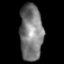
Tissue: lung
Cell type: Epithelial cells
Senescence score: 0.1982
Nuclear area (px): 1274
Mean DAPI intensity: 121.14